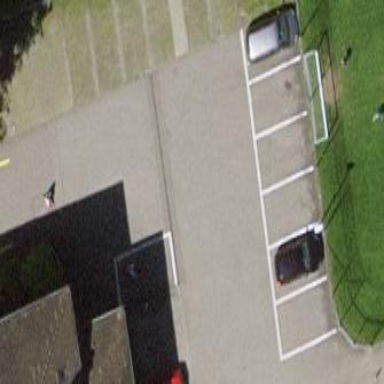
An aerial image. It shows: Parking area.